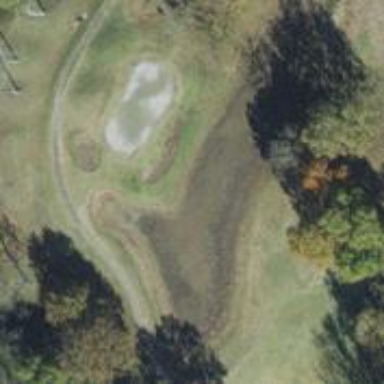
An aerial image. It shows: Water hazard on golf course. The hazard is natural water feature.